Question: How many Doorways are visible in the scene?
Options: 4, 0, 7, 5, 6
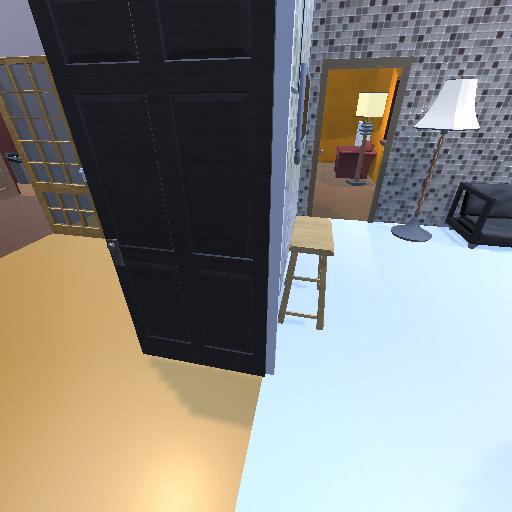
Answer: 4